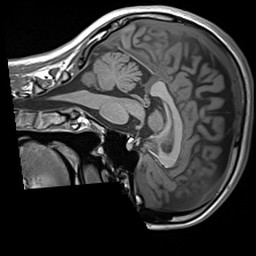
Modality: T1w
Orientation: sagittal
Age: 22
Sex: female
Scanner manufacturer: siemens
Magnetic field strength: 3 T
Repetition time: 1.6 s
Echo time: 0.00236 s